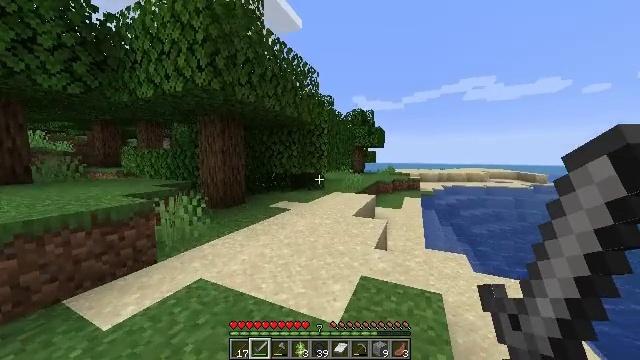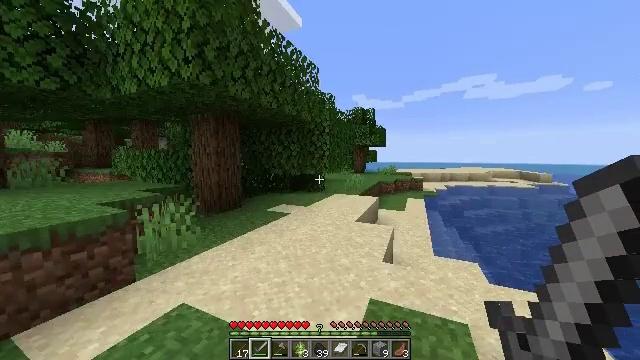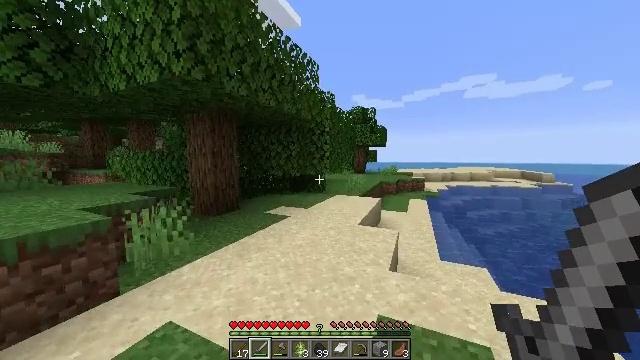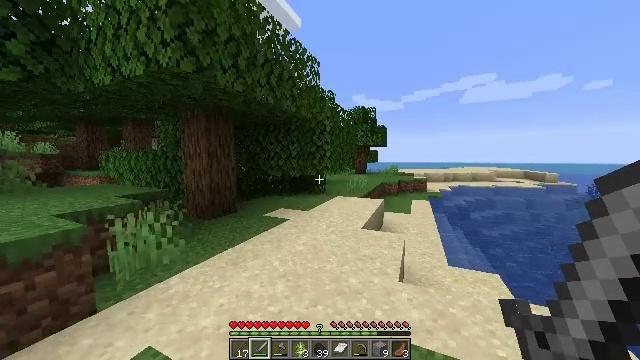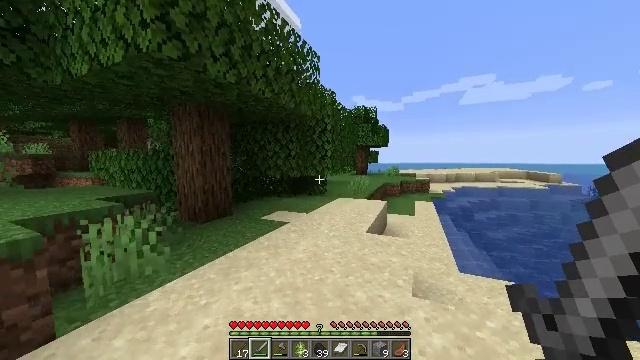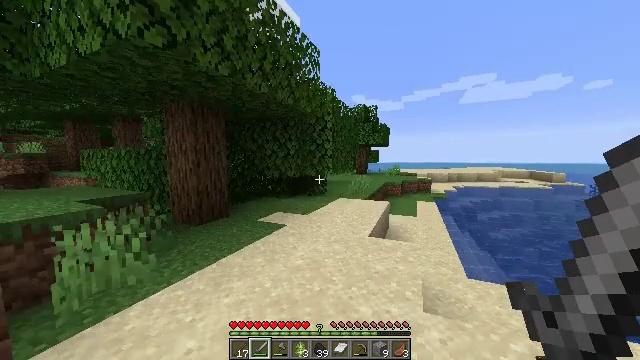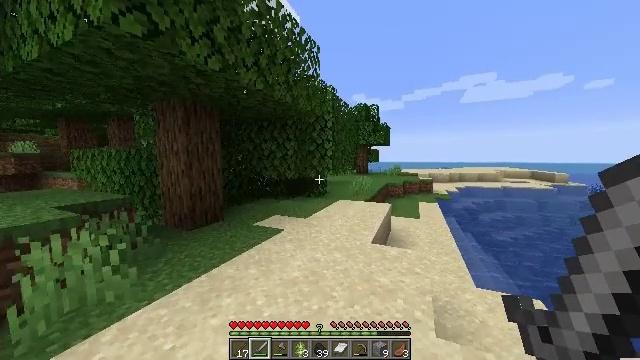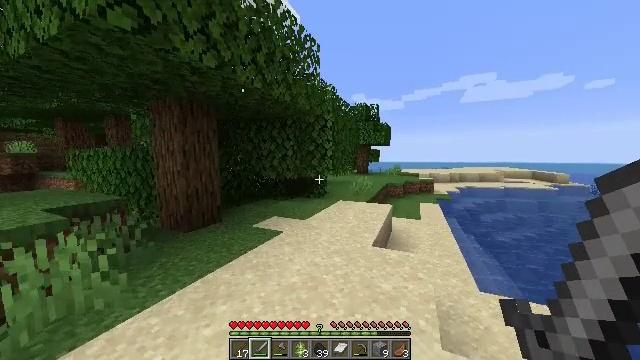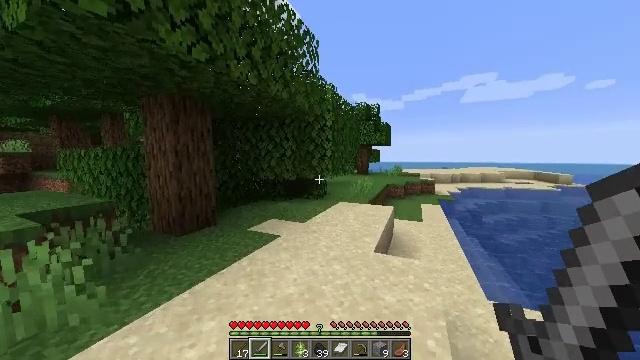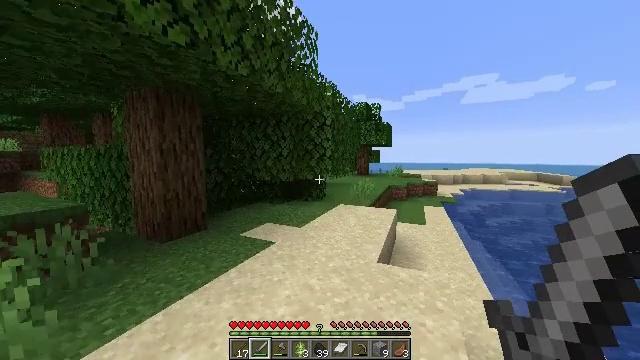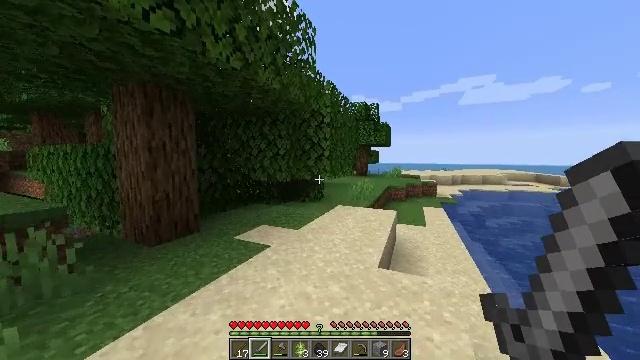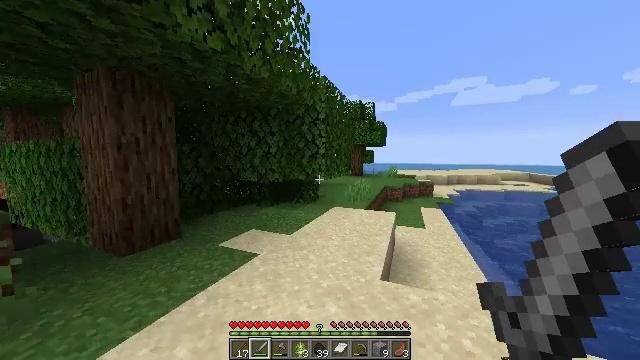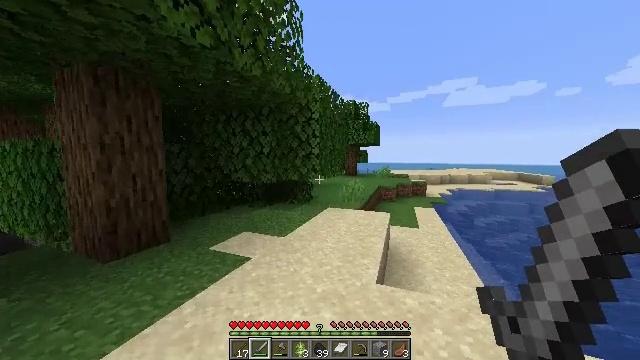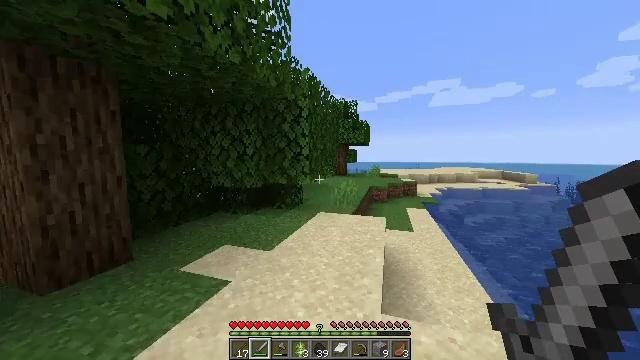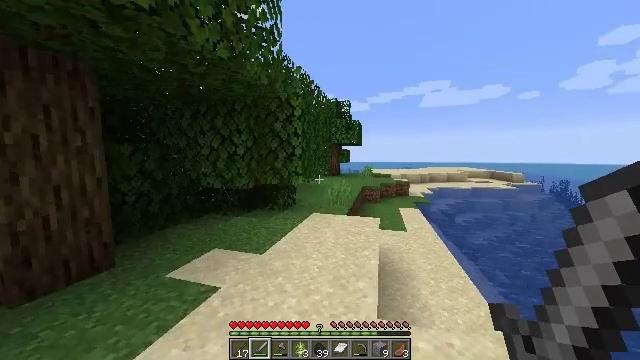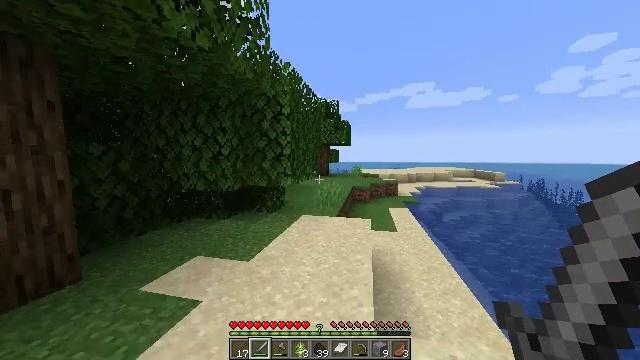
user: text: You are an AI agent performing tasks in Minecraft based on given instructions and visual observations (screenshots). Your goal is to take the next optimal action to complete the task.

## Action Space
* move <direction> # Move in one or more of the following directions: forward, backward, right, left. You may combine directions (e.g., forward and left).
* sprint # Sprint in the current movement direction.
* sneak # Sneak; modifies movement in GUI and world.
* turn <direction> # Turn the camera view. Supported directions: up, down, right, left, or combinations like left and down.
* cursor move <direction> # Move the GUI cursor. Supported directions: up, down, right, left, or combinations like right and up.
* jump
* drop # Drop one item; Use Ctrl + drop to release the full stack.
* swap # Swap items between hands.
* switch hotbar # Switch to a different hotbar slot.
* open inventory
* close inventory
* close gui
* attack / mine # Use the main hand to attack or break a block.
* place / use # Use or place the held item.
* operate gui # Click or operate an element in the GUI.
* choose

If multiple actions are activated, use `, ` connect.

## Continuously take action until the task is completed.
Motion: motion action
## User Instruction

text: Find iron ore and break it.
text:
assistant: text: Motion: move forward, sprint
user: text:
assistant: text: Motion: move forward, sprint
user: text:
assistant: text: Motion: move forward, sprint
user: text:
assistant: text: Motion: move forward, sprint
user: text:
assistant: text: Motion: move forward, sprint
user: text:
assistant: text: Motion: move forward, sprint
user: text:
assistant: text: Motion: move forward, sprint
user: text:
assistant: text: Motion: move forward, sprint
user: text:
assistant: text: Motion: move forward, sprint
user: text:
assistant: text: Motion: move forward, sprint
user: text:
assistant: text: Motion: move forward, sprint, turn right
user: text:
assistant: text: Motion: move forward, sprint, turn right
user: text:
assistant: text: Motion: move forward, sprint, turn right
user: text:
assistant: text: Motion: move forward, sprint, turn right
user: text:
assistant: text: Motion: move forward, sprint, turn right
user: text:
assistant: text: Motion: move forward, sprint
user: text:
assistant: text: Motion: move forward, sprint
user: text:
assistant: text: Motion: move forward, sprint
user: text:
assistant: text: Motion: move forward, sprint
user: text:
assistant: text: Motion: move forward, sprint, turn right
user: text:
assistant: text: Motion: move forward, sprint
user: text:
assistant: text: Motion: move forward, sprint
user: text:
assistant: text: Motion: move forward, sprint
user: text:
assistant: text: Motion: move forward, sprint
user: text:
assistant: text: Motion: move forward, sprint
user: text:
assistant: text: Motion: move forward, sprint
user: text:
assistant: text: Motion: move forward, sprint
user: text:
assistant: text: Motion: move forward, sprint
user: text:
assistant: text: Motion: move forward, sprint
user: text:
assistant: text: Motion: move forward, sprint